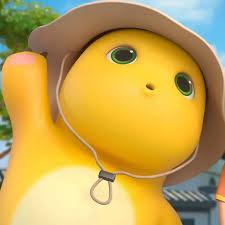
Label: nailong